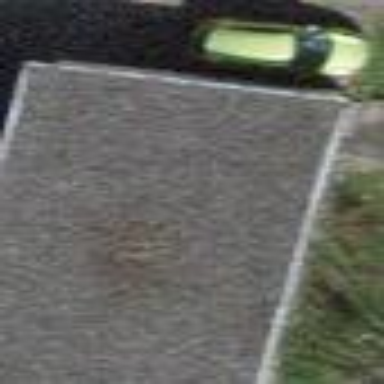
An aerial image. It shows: Building with flat roof.